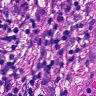
Metastatic tissue present: yes